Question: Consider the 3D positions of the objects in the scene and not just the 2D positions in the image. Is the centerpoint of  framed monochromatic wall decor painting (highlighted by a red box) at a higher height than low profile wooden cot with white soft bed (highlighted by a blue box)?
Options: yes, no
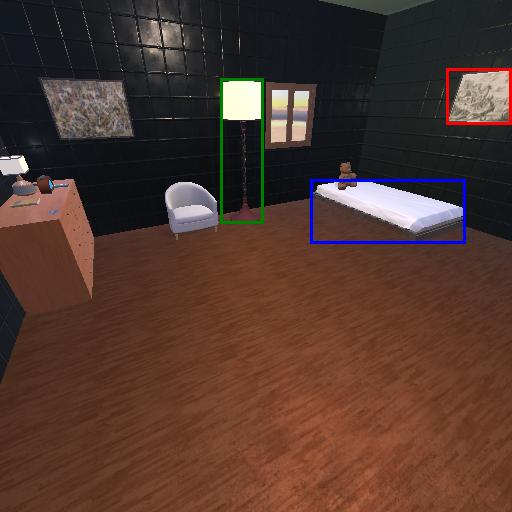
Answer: yes